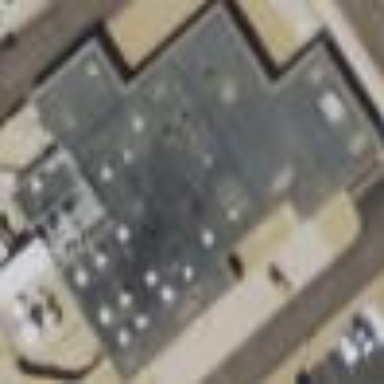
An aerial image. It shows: Hospital building.